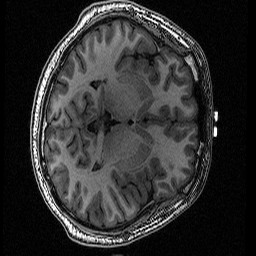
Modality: T1w
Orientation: axial
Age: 24
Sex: male
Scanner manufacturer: siemens
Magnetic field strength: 3 T
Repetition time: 2.53 s
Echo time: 0.00126 s